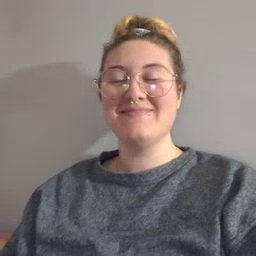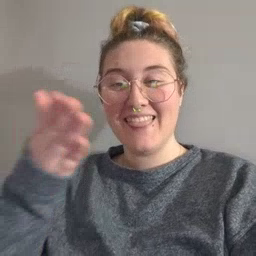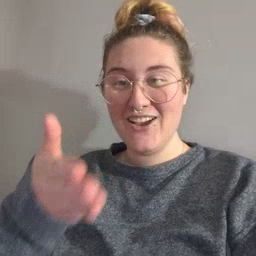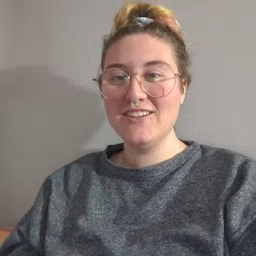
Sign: there